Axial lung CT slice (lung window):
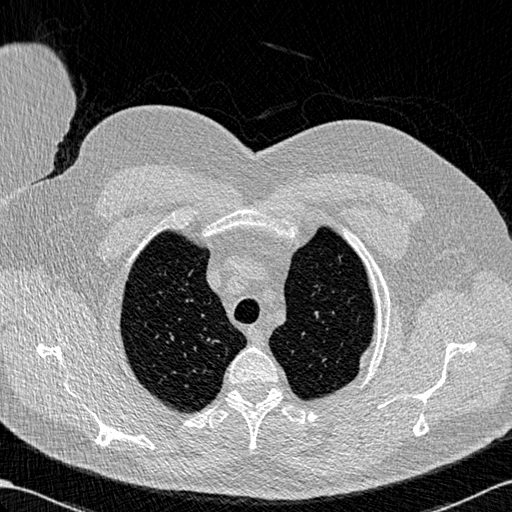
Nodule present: no